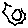
Label: sun